Question: I browsed a lot on StackOverflow and all over the internet but couldn't find anything that could help me. I am putting some information from a SQL database onto a DataGridView, and i am adding an extra column with checkboxes.
'''
private void populatedataGrid()
{
String sql = "SELECT pm.Name, pm.telephone, pm.email, pm.validID, comp.name as 'Company' FROM 'project managers'as pm JOIN 'companies'as comp ON pm.Companies_companyID = comp.companyID where pm.Companies_companyID =" + loginID;
MySqlCommand command = new MySqlCommand(sql, dh.Connection);
try
{
MySqlDataAdapter adapter = new MySqlDataAdapter();
adapter.SelectCommand = command;
DataTable dbdataset = new DataTable();
adapter.Fill(dbdataset);
BindingSource bSource = new BindingSource();
// DataGridView1 is a different DataGrid, i am working on DataGridView2
bSource.DataSource = dbdataset;
dataGridView1.DataSource = bSource;
dataGridView2.DataSource = bSource;
//Method for adding the additional column with checkboxes (ill paste the method below)
addCheckBoxColumn();
//I make it so that only the checkboxes can be edited
foreach (DataGridViewColumn dc in dataGridView2.Columns)
{
if (dc.Index.Equals(5))
{
dc.ReadOnly = false;
}
else
{
dc.ReadOnly = true;
}
}
adapter.Update(dbdataset);
}
catch (Exception ex)
{
MessageBox.Show(ex.Message);
}
finally
{
dh.Connection.Close();
}
}
'''
Here is the method for creating the column with Checkboxes:
'''
private void addCheckBoxColumn()
{
DataGridViewCheckBoxColumn cbCol = new DataGridViewCheckBoxColumn();
cbCol.ValueType = typeof(bool);
cbCol.Name = "Select";
cbCol.HeaderText = "Select";
dataGridView2.Columns.Add(cbCol);
}
'''
And it all works fine for now:

I created a button for testing purposes, which i want when clicked to write the number of rows that have a checked checkBox on label2.
'''
private void button1_Click(object sender, EventArgs e)
{
int counter = 0;
foreach (DataGridViewRow row in dataGridView2.Rows)
{
if (Convert.ToBoolean(row.Cells[5].Value))
{
counter++;
}
}
label2.Text = counter.ToString();
}
'''
When i run it and click Button1 i get the following Exception:
> "An unhandled exception of type 'System.FormatException' occurred in mscorlib.dllAdditional information: String was not recognized as a valid Boolean."
Can you give me some help on how to fix this. I wrote a similar thread half an hour ago when I had a different problem but it got Duplicated so I tried to change my code and now I get this.
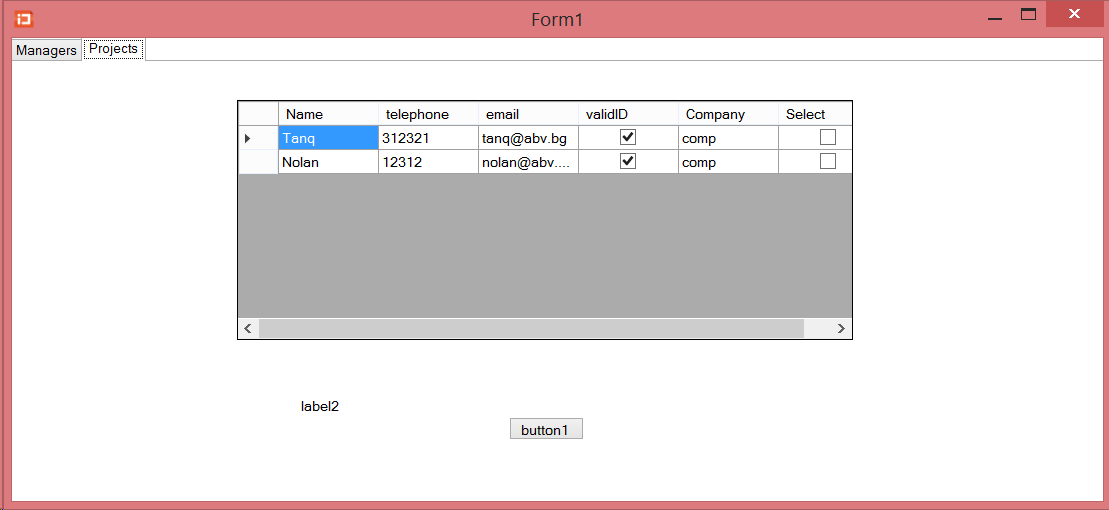
Answer: The column index isn't what you think it is. Use the name instead:
'''
if (Convert.ToBoolean(row.Cells["Select"].Value)) {
...
}
'''
Your grid has a data source but when you add the CheckBox column to the grid, it's not a part of the data source. That could mess up the index values of your columns. Running your code on my computer actually ended up having the CheckBox column with an index of zero, despite appearing as the last column.